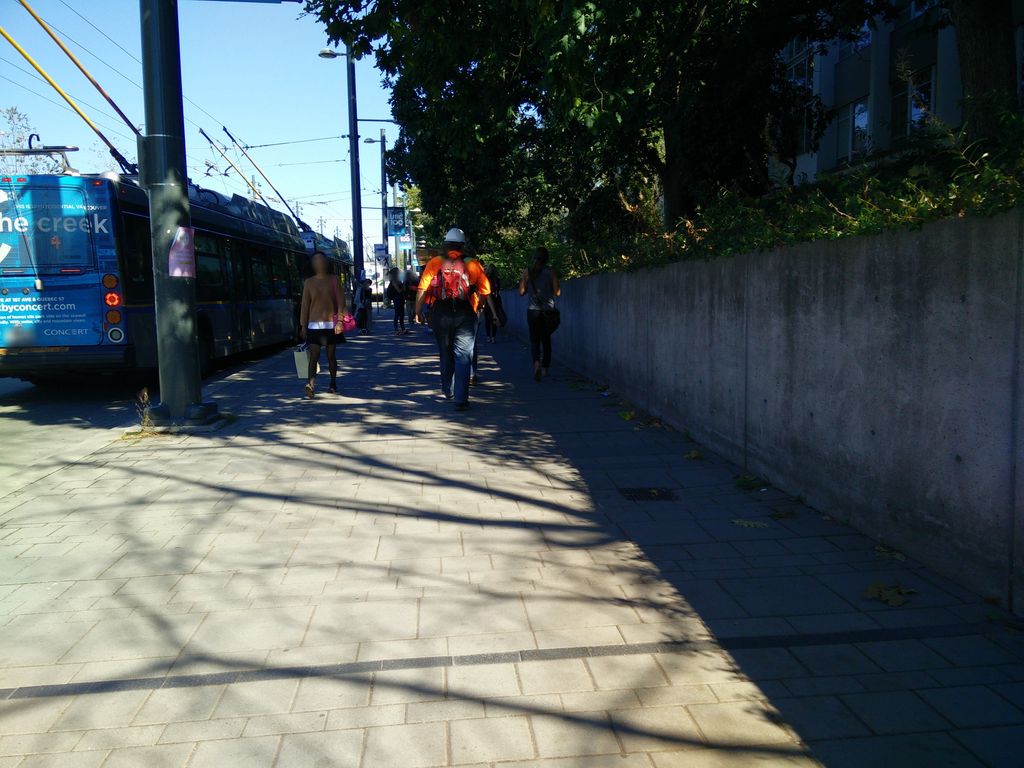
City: vancouver